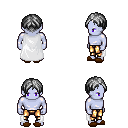
a pixel art fantasy rpg character, male body template, dark elf, purple skin, white cape, gold greaves, gray parted hairstyle, brown slippers, four views (front, back, left, right), 2x2 character sprite sheet, small pixel art, hard edges, no anti-aliasing